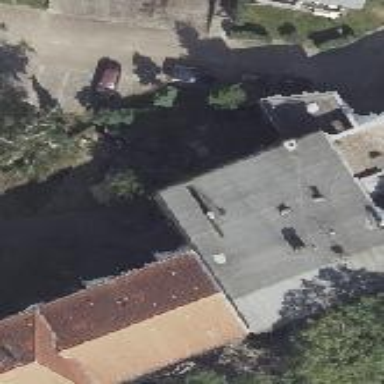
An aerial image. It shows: Commercial building.